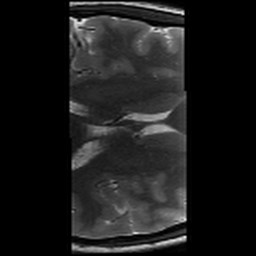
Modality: T2w
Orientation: axial
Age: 23
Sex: female
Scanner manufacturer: siemens
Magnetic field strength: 3 T
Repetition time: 8.02 s
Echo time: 0.08 s